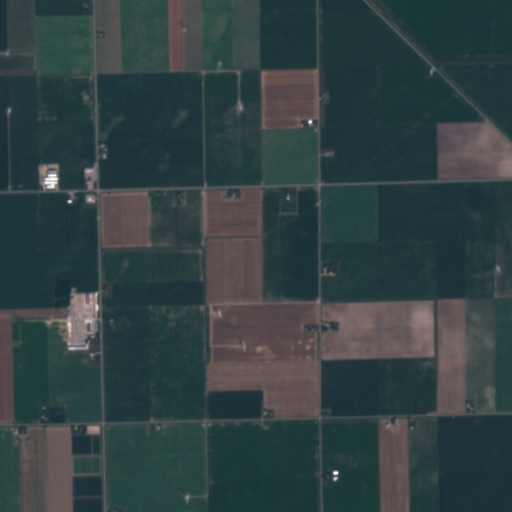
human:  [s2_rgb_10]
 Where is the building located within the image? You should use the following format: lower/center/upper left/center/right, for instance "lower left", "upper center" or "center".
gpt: There is no building in the image.